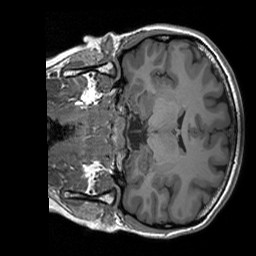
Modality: T1w
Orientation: coronal
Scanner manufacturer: siemens
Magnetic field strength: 3 T
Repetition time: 1.76 s
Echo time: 0.0022 s